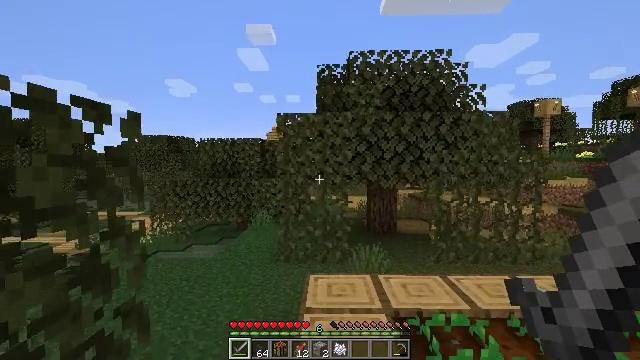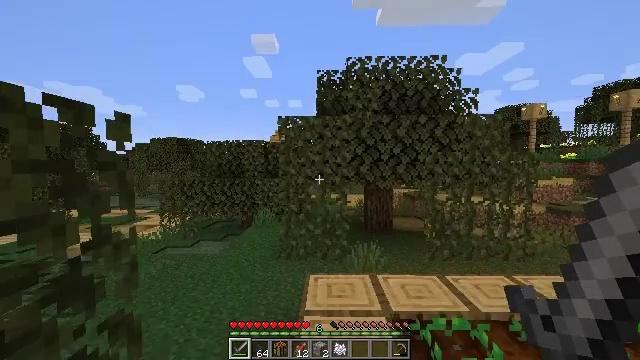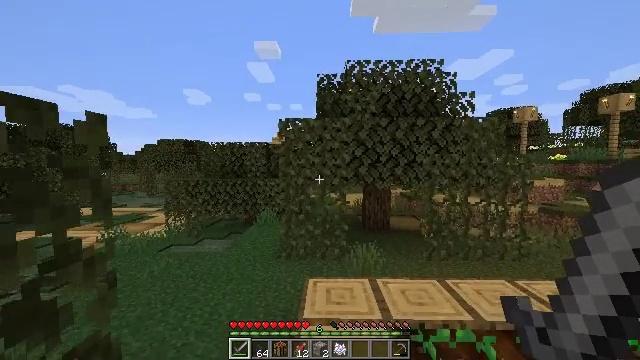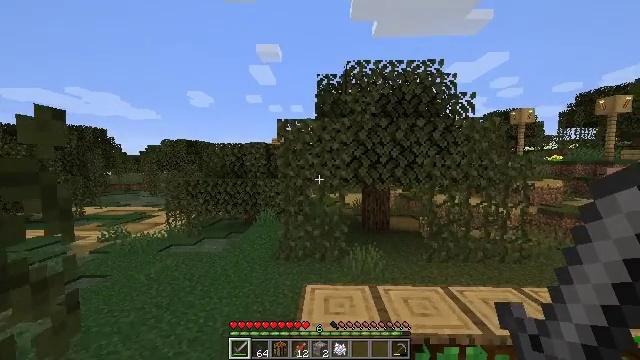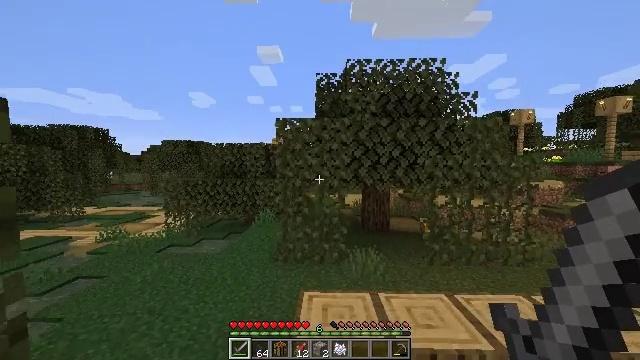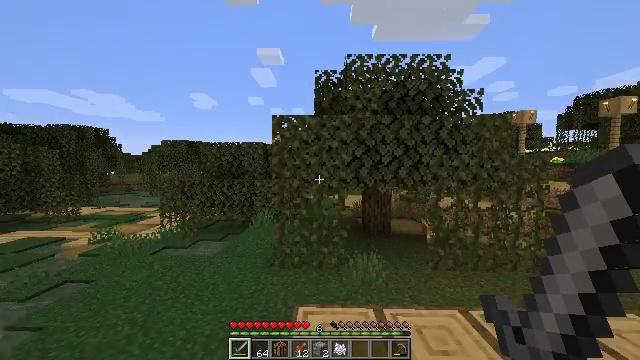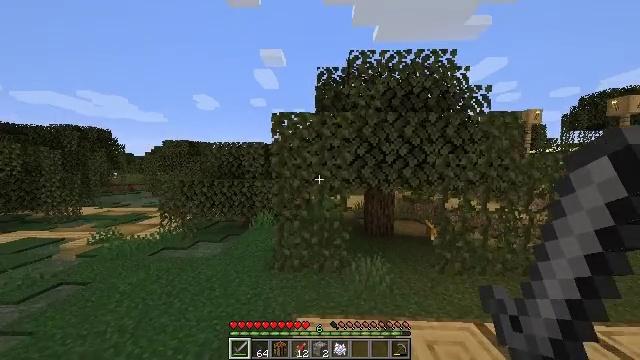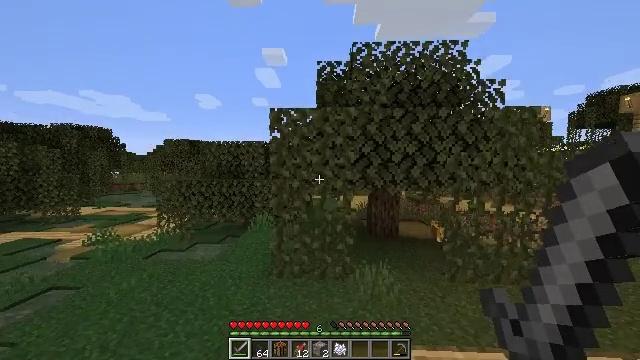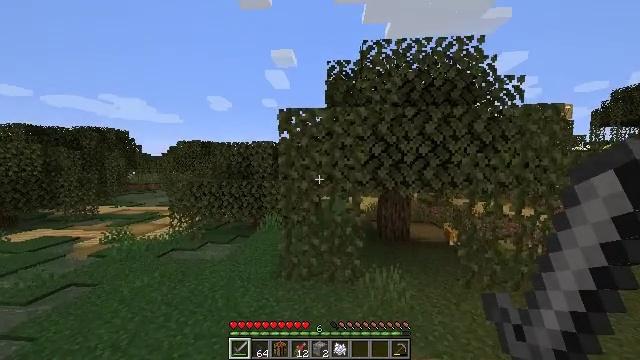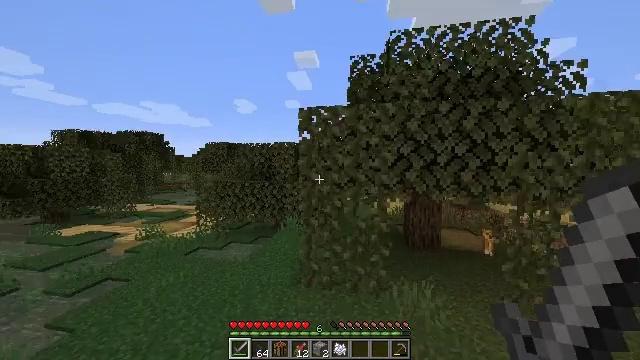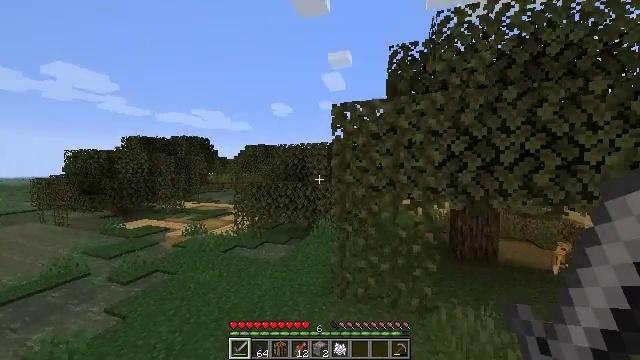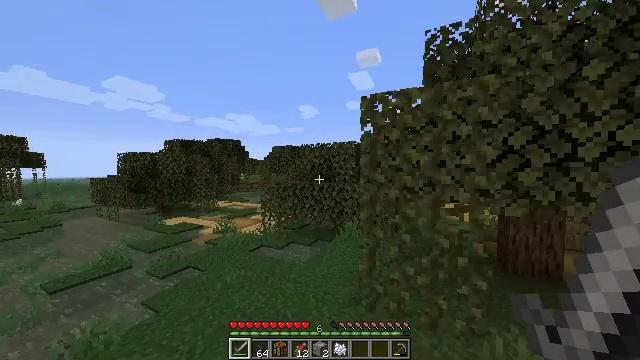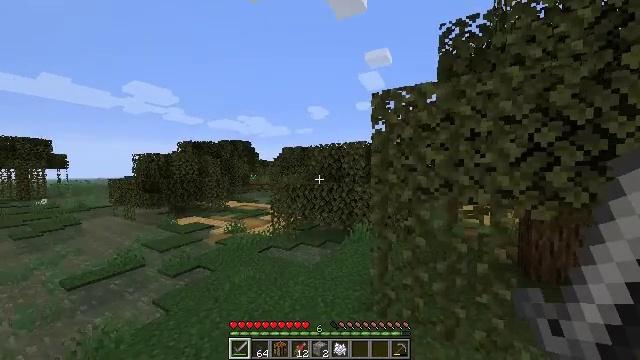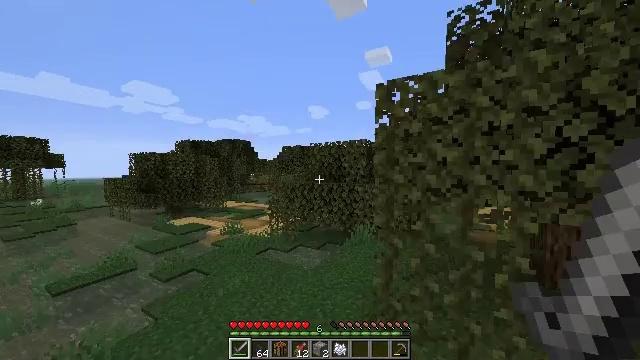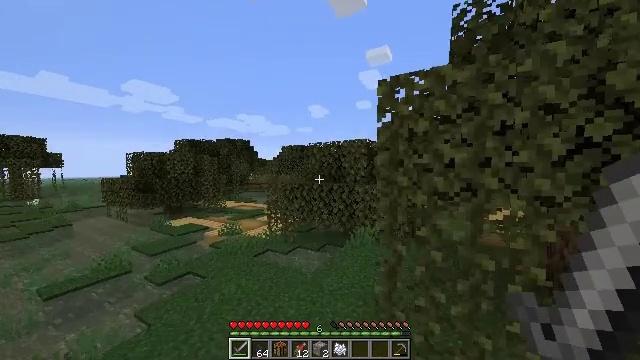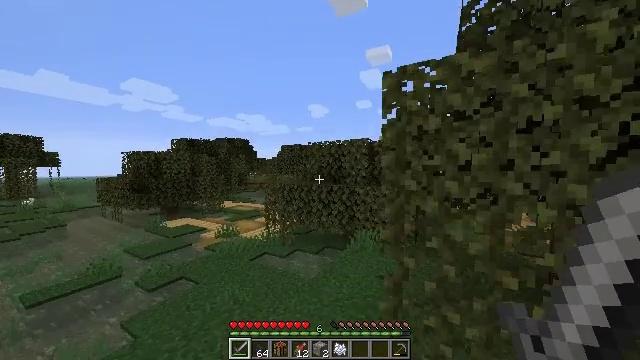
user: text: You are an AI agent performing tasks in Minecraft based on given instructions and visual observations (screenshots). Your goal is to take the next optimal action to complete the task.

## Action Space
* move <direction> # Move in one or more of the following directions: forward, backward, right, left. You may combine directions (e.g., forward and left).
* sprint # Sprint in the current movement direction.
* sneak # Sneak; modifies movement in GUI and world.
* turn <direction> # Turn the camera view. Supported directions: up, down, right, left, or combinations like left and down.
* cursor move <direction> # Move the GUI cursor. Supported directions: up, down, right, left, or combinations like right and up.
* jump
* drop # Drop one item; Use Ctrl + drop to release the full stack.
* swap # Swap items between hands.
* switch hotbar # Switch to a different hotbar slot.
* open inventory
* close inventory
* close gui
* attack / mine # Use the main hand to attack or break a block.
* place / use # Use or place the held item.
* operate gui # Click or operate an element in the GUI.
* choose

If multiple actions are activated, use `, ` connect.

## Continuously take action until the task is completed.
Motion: motion action
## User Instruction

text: Break the yellow bed.
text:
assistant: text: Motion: move forward
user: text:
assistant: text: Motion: move forward
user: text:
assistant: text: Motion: move forward
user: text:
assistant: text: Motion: move forward
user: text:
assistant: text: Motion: move forward
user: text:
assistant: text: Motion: move forward
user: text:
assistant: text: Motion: move forward
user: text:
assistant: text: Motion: move forward, turn left
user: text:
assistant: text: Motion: move forward, turn left
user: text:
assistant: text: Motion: move forward, turn left
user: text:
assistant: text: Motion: move forward, turn left
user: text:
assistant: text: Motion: move forward, turn left
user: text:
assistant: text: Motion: move forward
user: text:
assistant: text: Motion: move forward
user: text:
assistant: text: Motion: move forward
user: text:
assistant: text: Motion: move forward
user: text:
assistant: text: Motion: move forward
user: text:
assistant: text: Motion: move forward
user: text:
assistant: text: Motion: move forward, turn right
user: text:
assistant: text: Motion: move forward
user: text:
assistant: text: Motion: move forward
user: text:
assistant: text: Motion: move forward, turn right
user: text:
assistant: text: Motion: move forward, turn right
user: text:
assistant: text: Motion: move forward, turn right
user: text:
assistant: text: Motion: move forward, turn right
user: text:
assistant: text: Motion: move forward
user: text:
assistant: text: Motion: move forward
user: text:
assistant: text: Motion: move forward
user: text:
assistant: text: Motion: move forward, turn right
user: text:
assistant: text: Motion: move forward